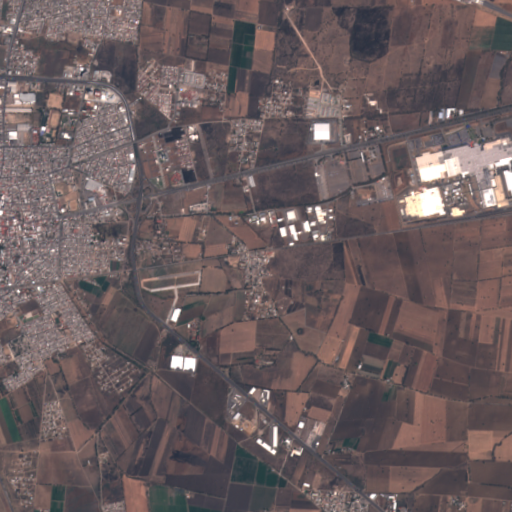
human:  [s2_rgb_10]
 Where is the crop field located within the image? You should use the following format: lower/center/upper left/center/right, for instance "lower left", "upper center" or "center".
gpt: The crop field is located in the lower left of the image.
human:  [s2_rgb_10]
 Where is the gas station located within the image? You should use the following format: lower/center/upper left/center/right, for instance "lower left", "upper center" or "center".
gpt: The gas station is located in the center left of the image.
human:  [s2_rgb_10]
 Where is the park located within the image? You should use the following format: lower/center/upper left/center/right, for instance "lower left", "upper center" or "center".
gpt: The park is located in the left of the image.
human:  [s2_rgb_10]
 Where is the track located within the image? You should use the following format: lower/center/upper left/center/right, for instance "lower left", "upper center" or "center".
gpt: The track is located in the upper left of the image.
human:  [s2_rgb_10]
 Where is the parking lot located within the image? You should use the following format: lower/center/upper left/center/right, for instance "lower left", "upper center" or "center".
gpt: There is no parking lot in the image.